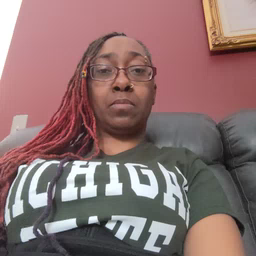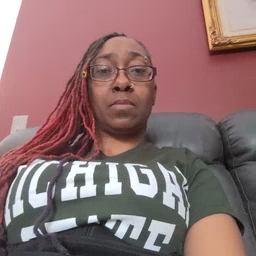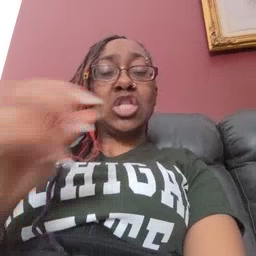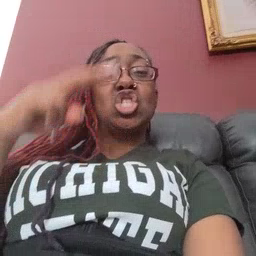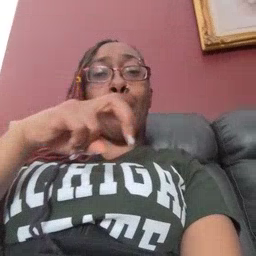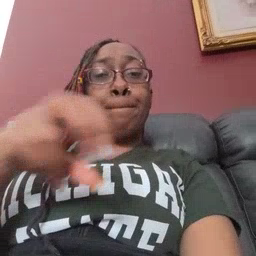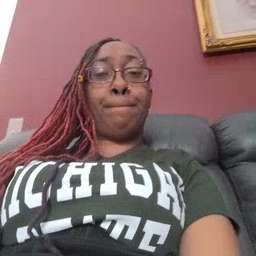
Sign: jump